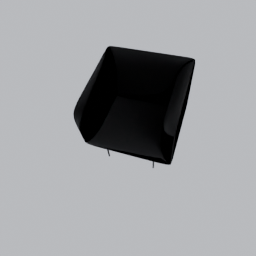
Label: furniture